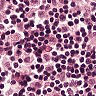
Metastatic tissue present: no